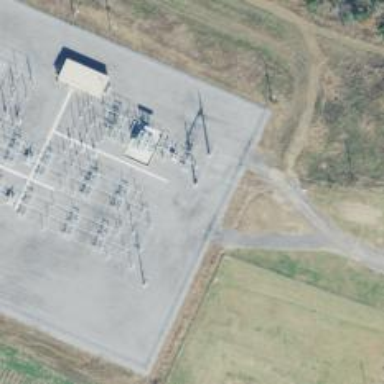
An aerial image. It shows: Switch used for power control.